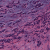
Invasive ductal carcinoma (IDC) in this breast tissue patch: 1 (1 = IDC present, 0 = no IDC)